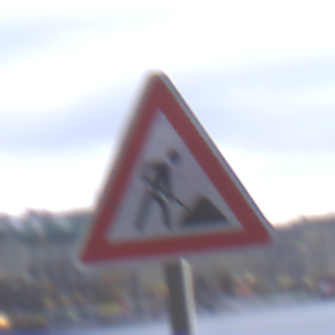
Verkehrszeichen: Arbeitsstelle
Umgebung: Outdoor, Urban
Tageszeit: MorningAfternoon
Wetter: Overcast
Licht: Natural
Jahreszeit: NotSpecified
Kontrast: LowContrast